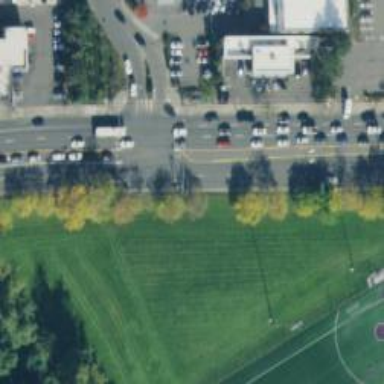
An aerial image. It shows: Primary highway with separate asphalt sidewalk.